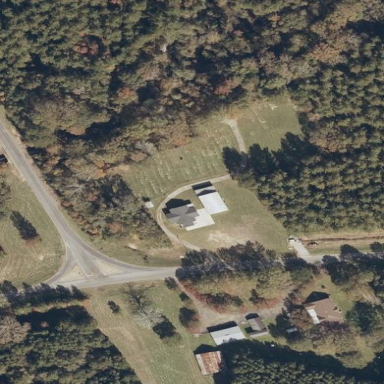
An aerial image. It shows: Grave yard.